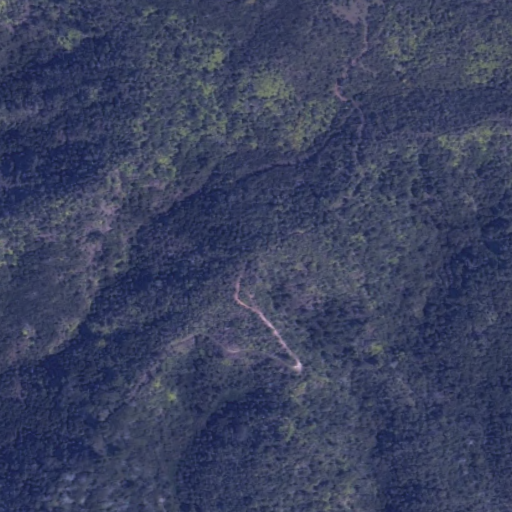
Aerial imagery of ridge(s) in Hawaii named Nakanukalolo Ridge containing only unknown